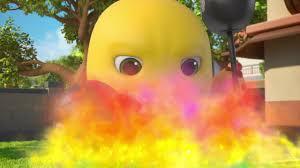
Label: nailong